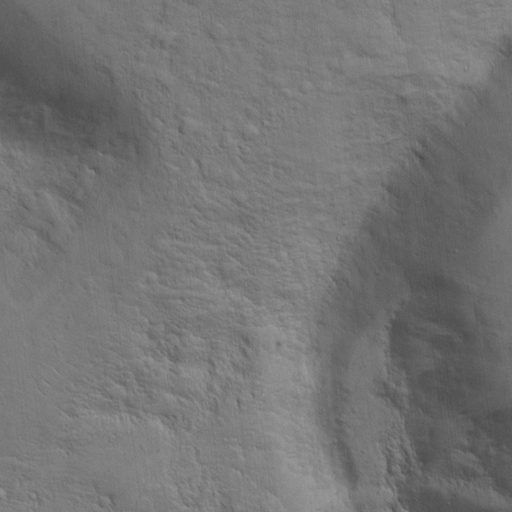
Classes present: Background